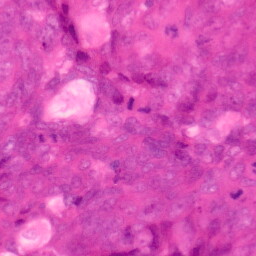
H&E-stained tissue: Colon